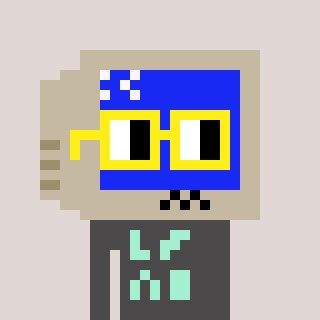
a pixel art character with square yellow glasses, a old monitor-shaped head and a grayscale-colored body on a warm background